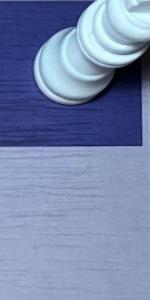
Label: Empty